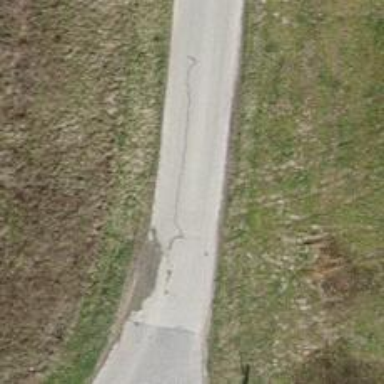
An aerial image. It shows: Unclassified road with asphalt surface and no sidewalk.